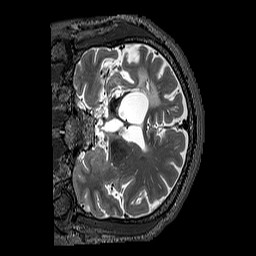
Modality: T2w
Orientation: coronal
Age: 59
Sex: male
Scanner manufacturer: siemens
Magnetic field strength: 3 T
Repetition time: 3.2 s
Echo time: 0.567 s